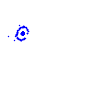
Particle: electron